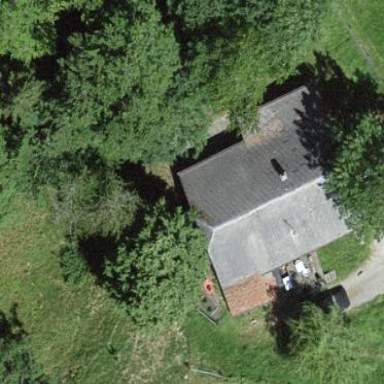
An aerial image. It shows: Farm building.